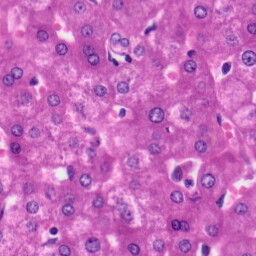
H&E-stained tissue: Liver